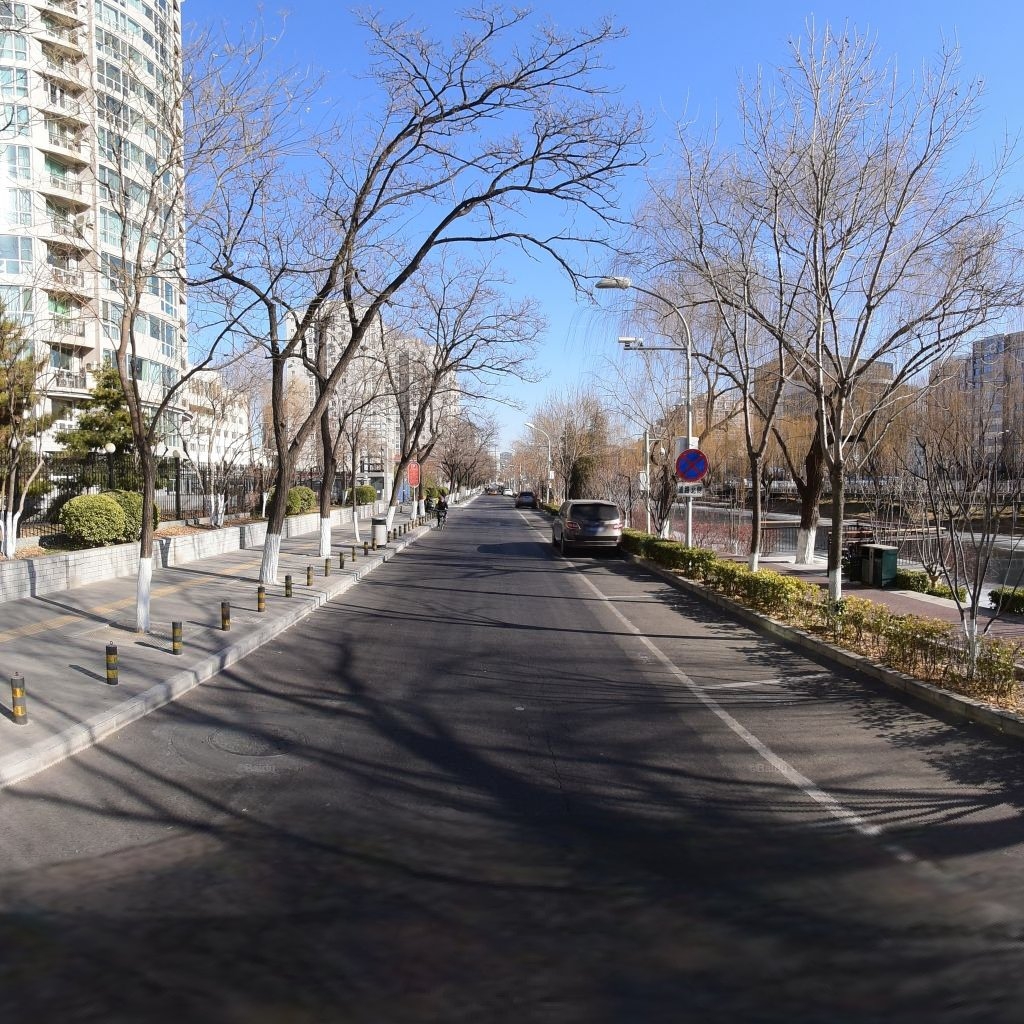
Region: Dongcheng
Road damage annotations: alligator crack, manhole cover